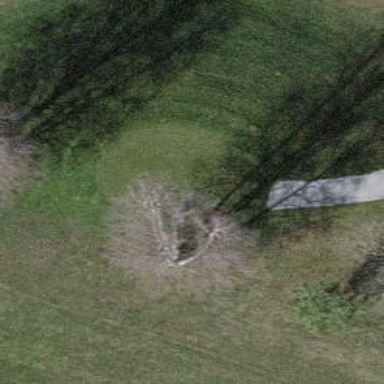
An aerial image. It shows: Golf tee on grassy land.